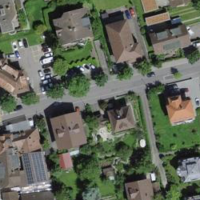
EUNIS habitat code: 54
Species observed at this site:
Plantago media
Circaea lutetiana